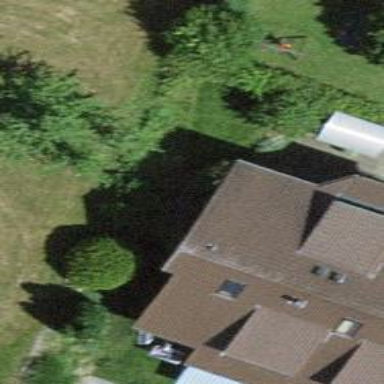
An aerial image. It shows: Gabled house with roof tiles. The roof is oriented across the building.